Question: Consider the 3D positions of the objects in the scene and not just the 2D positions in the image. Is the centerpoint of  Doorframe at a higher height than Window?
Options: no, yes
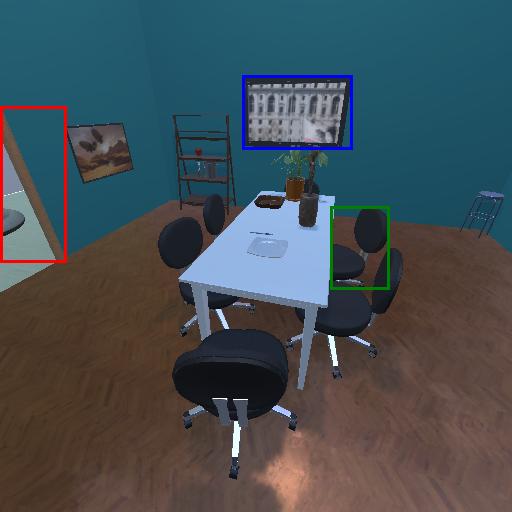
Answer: no